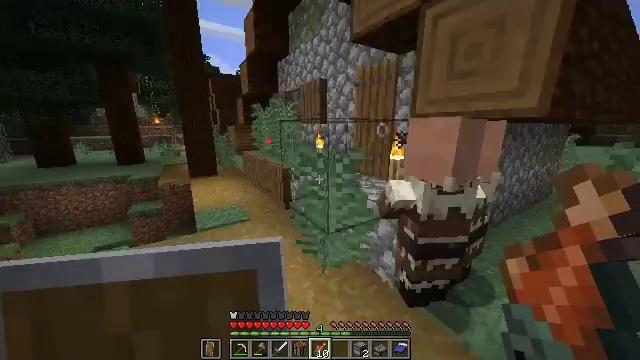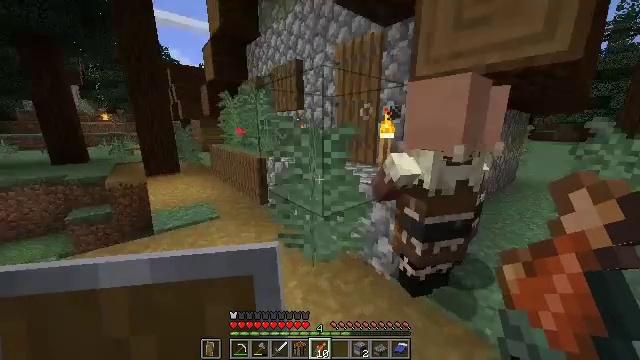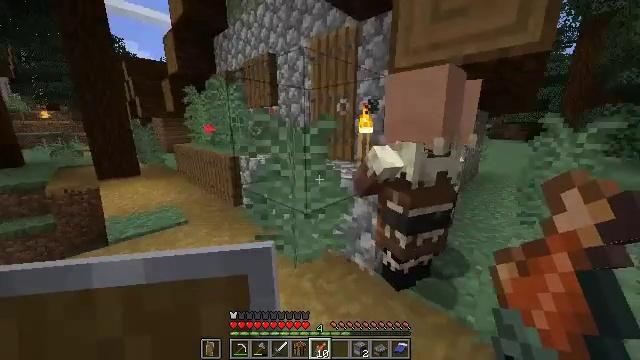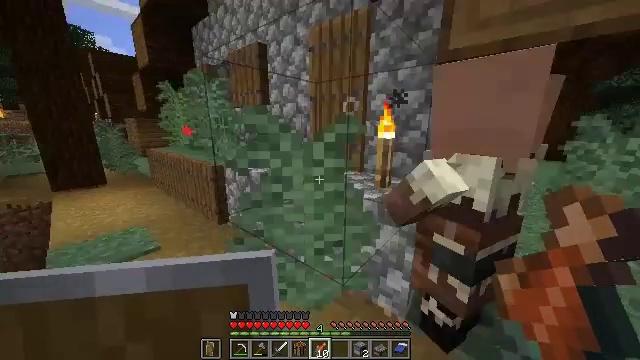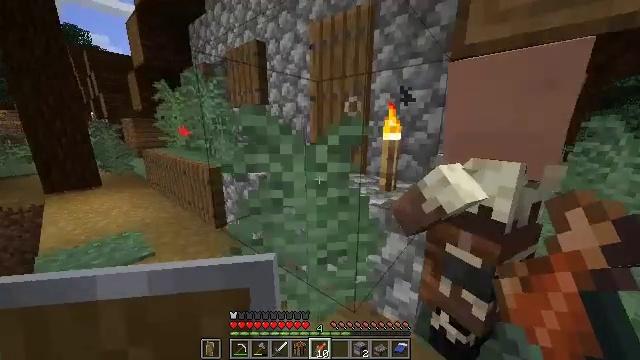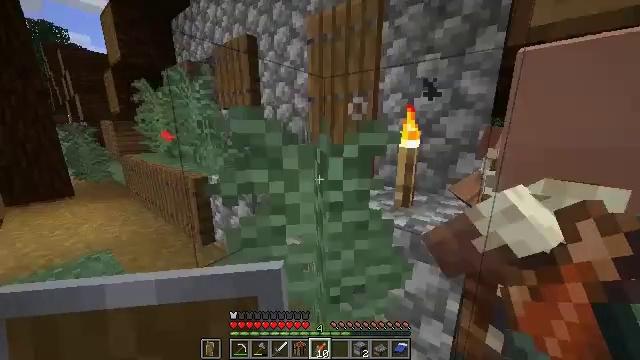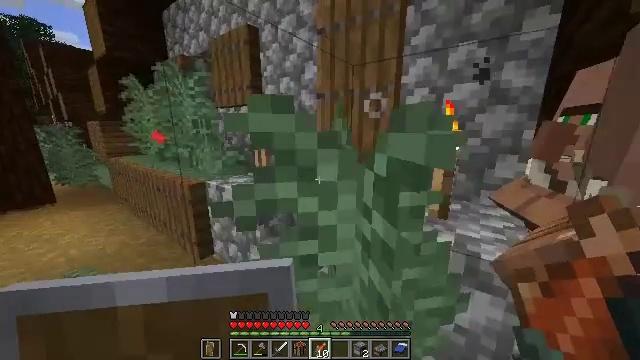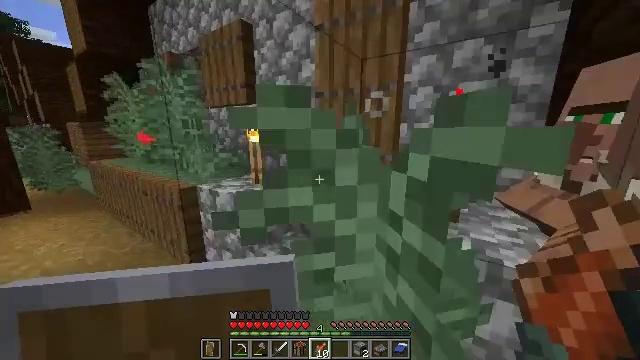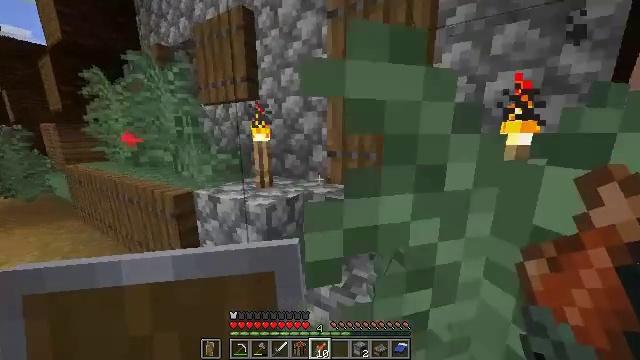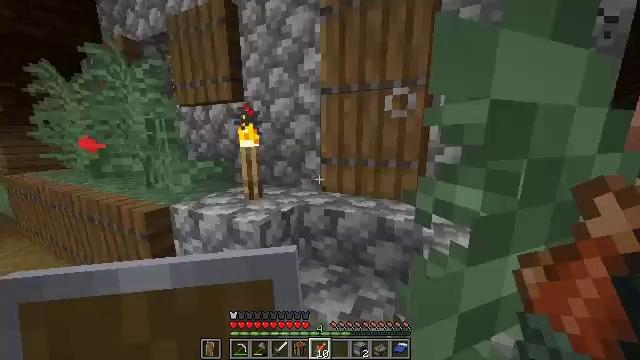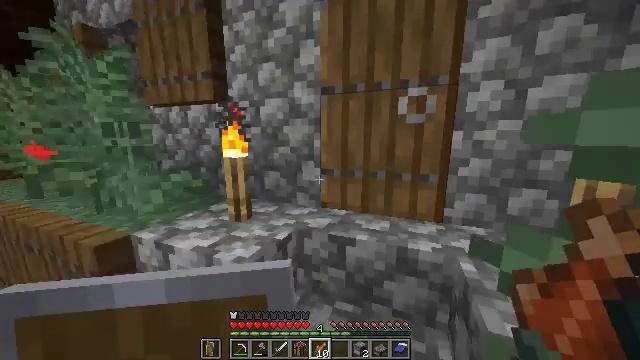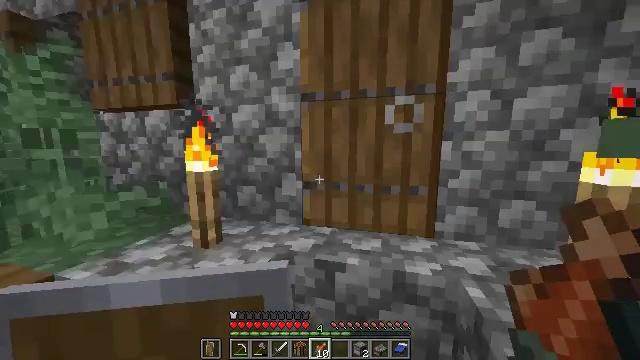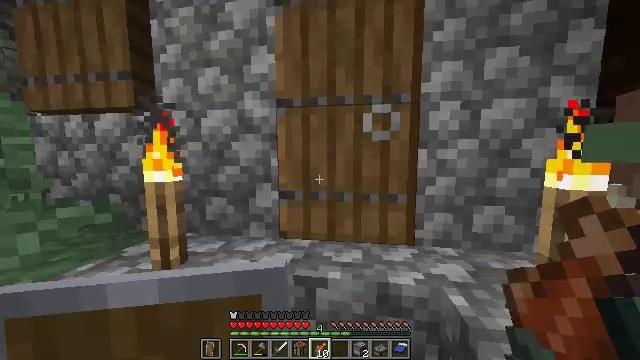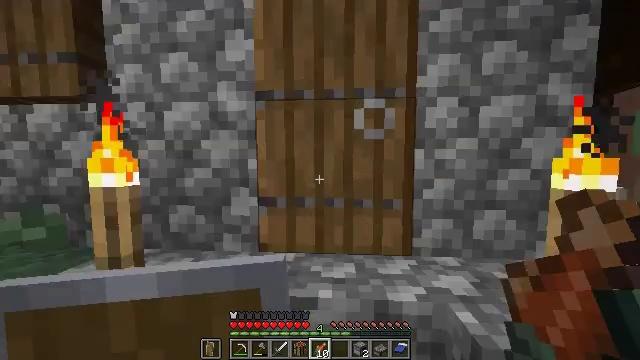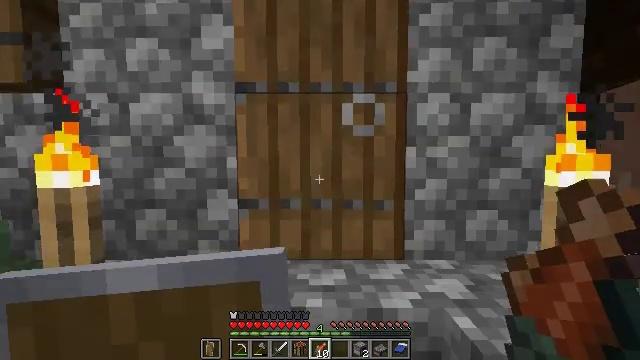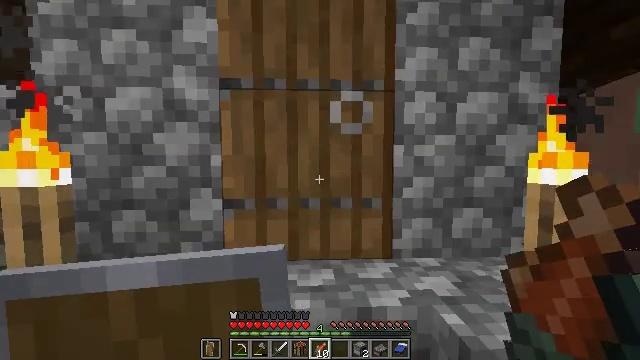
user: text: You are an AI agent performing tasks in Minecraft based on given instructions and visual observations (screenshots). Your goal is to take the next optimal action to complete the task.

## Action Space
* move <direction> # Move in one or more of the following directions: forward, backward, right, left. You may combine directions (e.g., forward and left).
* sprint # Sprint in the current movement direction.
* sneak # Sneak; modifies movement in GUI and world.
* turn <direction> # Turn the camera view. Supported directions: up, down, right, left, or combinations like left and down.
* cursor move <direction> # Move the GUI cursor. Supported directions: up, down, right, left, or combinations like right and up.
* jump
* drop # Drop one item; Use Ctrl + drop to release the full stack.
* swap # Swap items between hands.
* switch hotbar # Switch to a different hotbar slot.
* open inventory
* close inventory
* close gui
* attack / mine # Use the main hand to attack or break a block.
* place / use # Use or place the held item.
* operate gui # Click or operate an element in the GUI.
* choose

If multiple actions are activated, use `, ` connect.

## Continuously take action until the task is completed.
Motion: motion action
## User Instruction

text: Mine the campfire to collect it.
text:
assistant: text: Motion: move forward, turn right
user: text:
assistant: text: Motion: move forward, turn right
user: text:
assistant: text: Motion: move forward, turn right
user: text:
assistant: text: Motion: move forward
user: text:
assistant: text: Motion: move forward and move left, turn right
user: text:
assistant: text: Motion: move forward and move left, turn right
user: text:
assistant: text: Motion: move forward and move left, turn right
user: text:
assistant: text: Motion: move forward and move left, turn right
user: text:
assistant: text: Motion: move forward, turn right
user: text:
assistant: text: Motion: move forward, turn right
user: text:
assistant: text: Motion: turn right and up
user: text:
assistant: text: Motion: turn right and up
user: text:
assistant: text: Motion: turn right and up
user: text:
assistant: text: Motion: turn right
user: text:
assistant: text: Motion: turn right
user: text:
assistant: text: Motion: turn right
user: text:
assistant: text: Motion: use / place
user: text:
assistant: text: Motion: use / place
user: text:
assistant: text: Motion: use / place
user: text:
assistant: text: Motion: move forward
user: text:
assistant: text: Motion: move forward
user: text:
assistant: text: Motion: move forward
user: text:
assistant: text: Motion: move forward, turn left and down
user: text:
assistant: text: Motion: move forward, turn left and down
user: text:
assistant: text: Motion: move forward, turn down
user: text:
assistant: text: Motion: move forward, turn left and down
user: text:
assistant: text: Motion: move forward, turn left and down
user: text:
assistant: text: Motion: move forward, turn left and down
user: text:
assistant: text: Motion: move forward and move right, turn left and down
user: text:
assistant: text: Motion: move forward and move right, turn left